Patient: sex M, age 81
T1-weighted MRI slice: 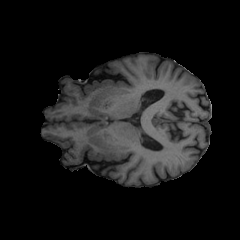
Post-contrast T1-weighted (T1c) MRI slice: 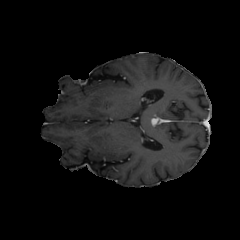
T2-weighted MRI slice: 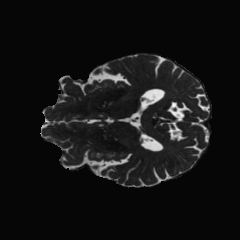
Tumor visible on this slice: no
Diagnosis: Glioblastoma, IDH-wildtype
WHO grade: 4